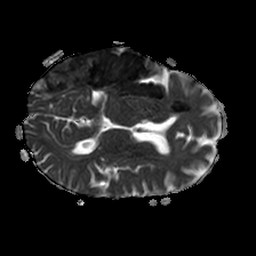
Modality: ADC
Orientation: axial
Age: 61
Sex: female
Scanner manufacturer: philips
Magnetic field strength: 1.5 T
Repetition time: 4.6 s
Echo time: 0.07505 s